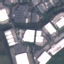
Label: Industrial